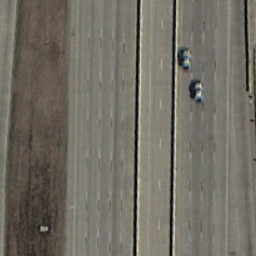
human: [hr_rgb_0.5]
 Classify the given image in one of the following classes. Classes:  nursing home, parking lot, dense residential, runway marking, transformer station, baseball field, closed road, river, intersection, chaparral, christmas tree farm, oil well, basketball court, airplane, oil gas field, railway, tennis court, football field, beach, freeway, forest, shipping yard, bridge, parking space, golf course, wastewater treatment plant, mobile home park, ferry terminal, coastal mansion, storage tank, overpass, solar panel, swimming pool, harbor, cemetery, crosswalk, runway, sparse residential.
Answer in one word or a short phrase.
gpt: freeway